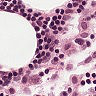
Metastatic tissue present: no